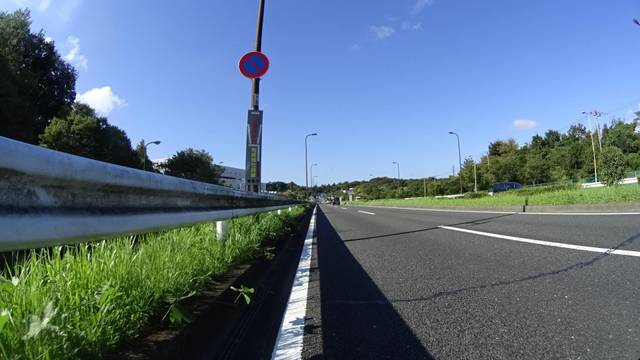
Region: Japan
Coordinates: 35.604, 139.388